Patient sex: M
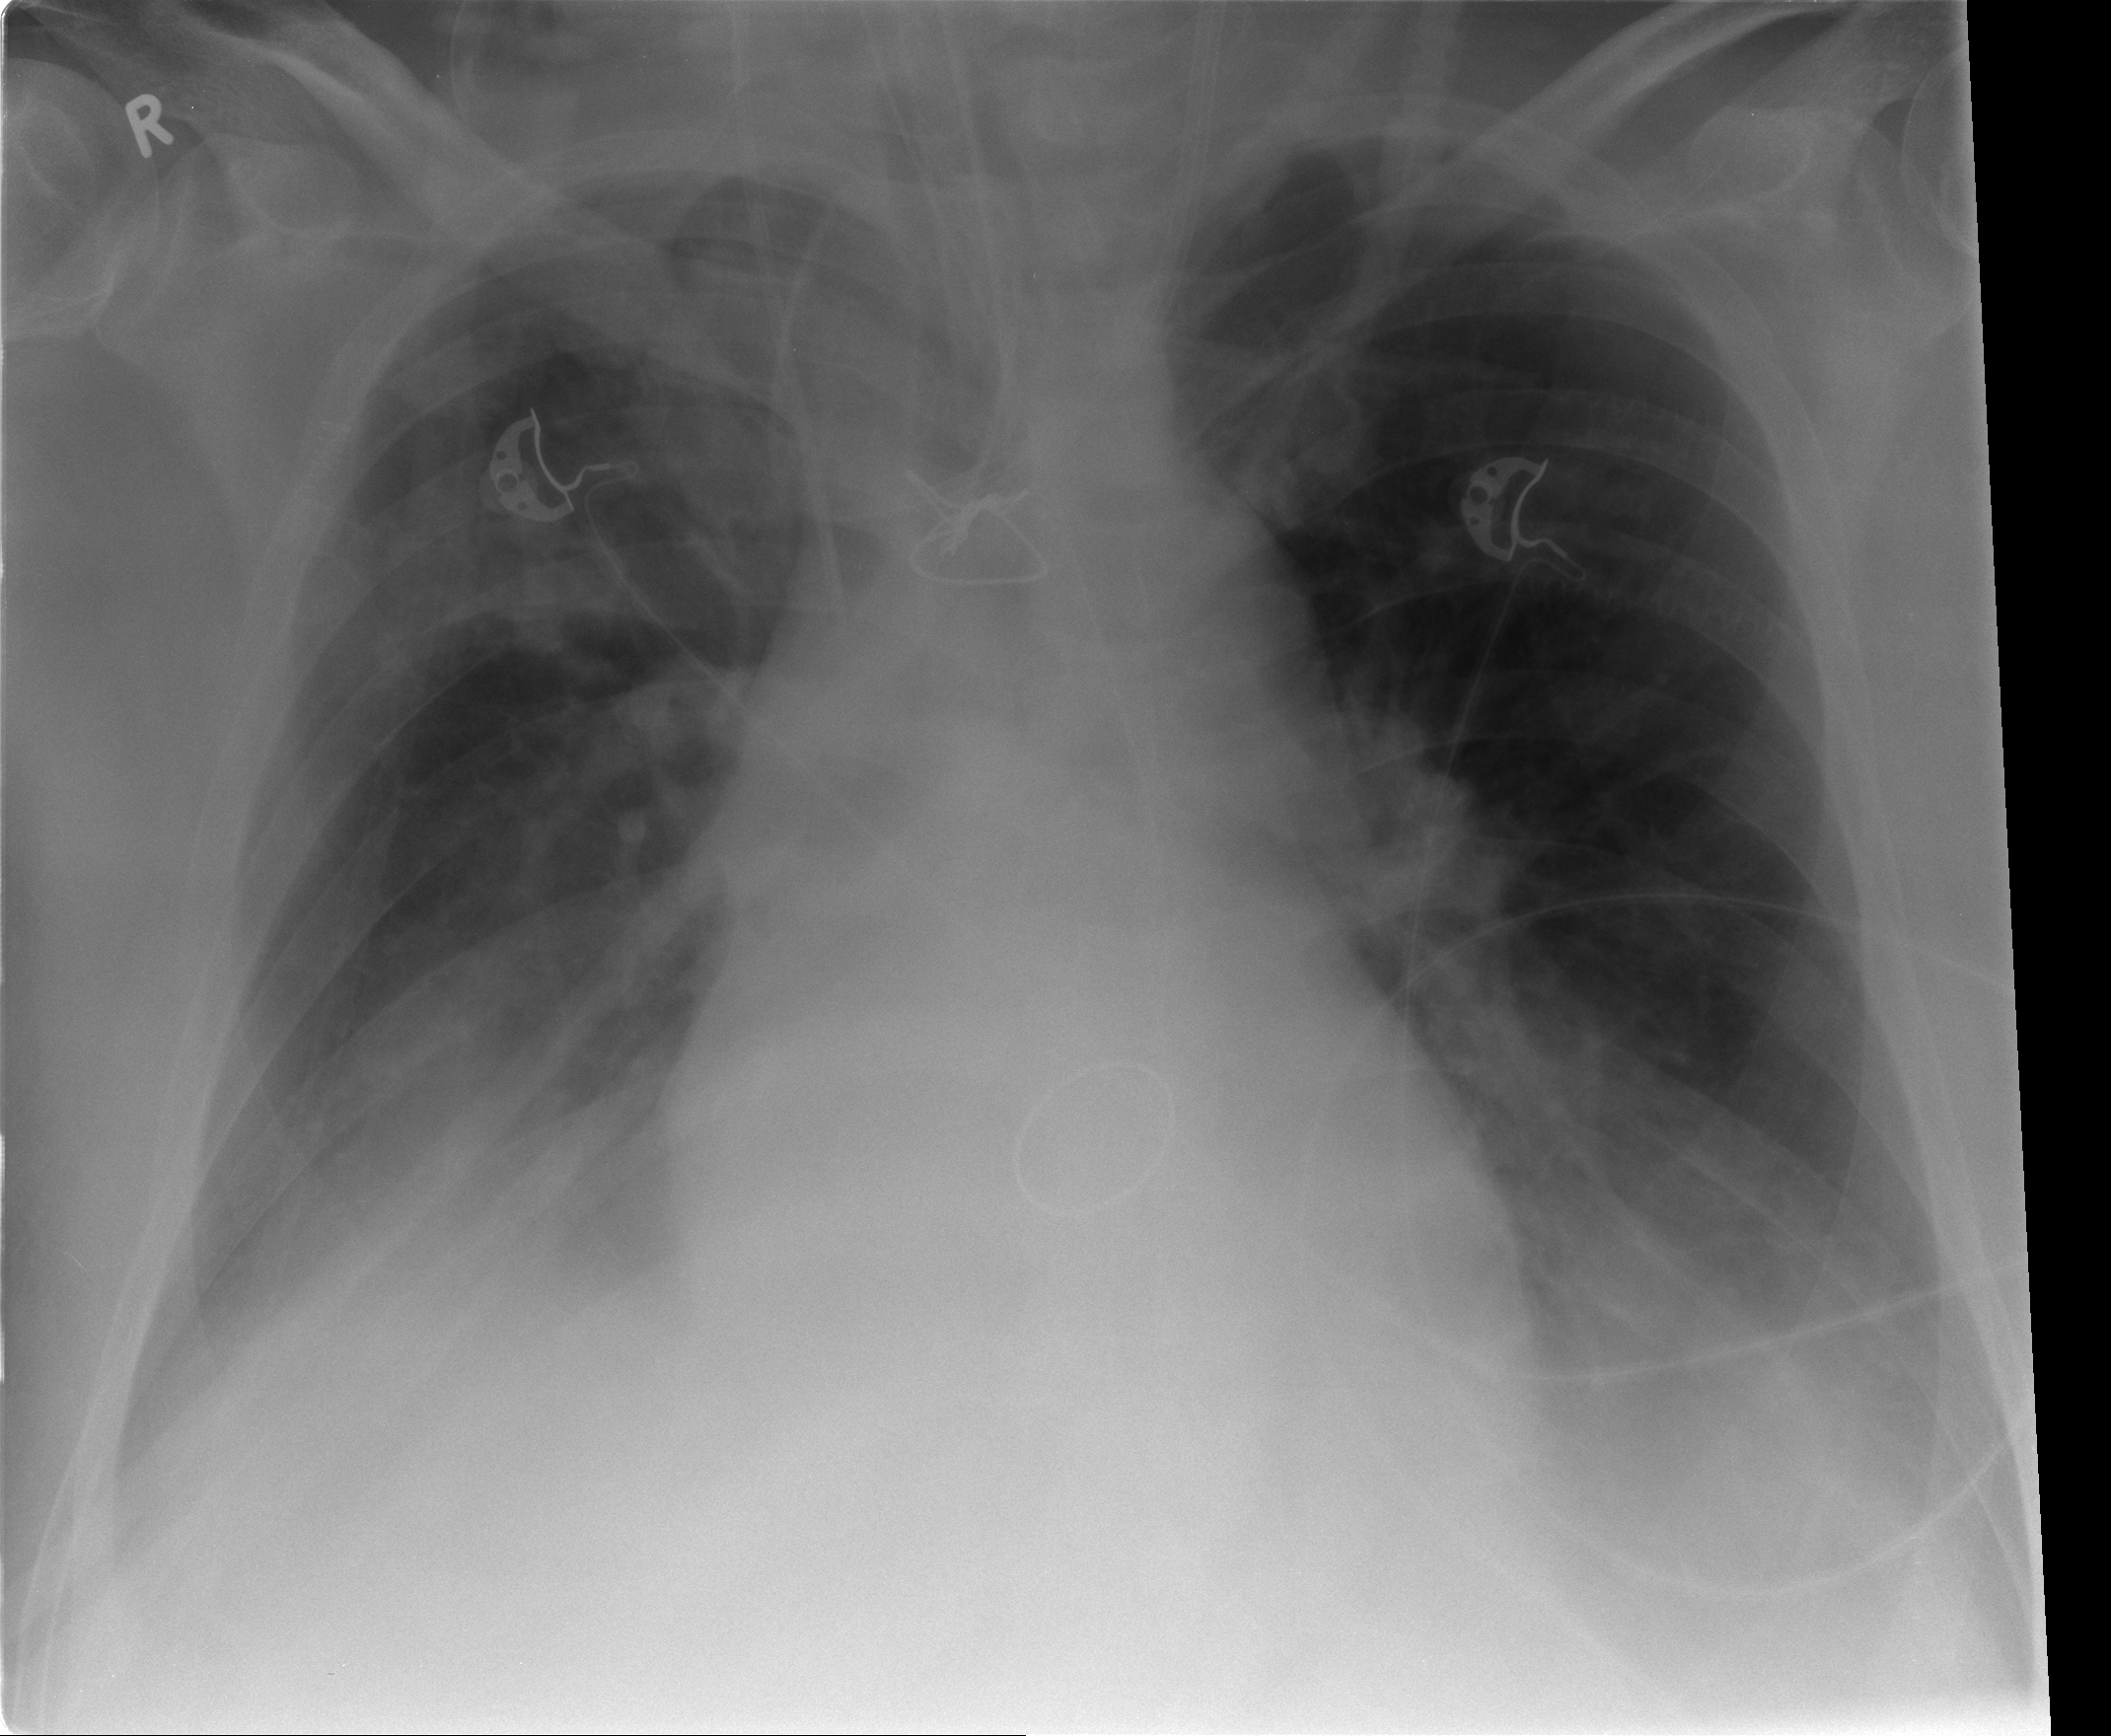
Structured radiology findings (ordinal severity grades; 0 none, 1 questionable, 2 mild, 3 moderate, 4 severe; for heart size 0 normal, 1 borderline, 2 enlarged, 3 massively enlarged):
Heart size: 2
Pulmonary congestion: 2
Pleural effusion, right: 2
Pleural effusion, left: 2
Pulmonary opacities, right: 2
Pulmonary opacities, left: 1
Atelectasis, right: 2
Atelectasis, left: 2